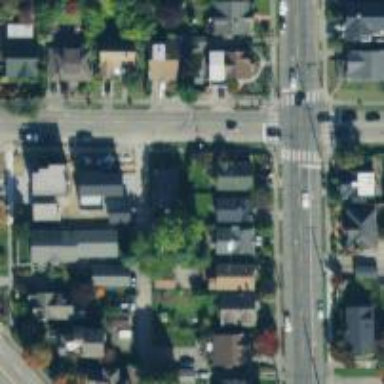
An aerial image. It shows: Unmarked road crossing.